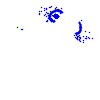
Particle: electron